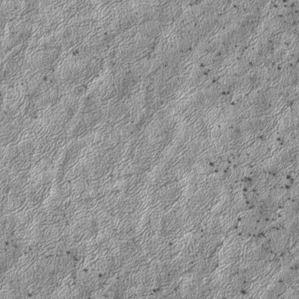
Label: frost